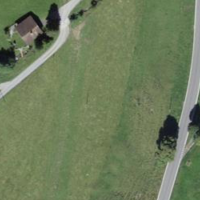
EUNIS habitat code: 24
Species observed at this site:
Sambucus racemosa
Petasites hybridus